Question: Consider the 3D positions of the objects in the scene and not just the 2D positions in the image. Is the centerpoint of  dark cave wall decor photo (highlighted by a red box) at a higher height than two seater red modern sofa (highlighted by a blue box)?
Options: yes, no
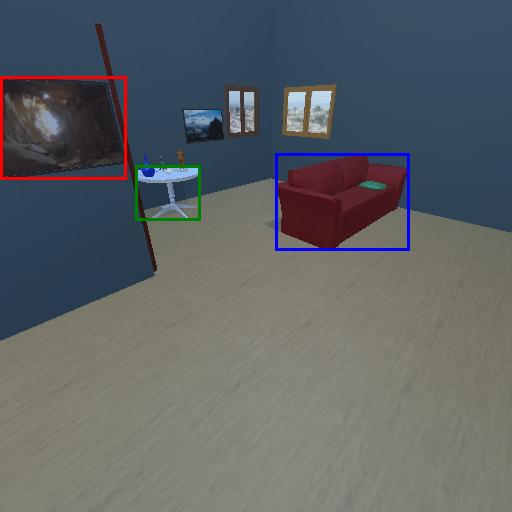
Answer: yes